Field crop: tomato
Growth stage: 1
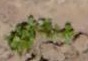
Species: portulaca